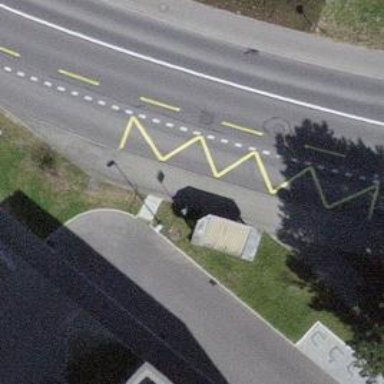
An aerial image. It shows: Set of steps on the road.